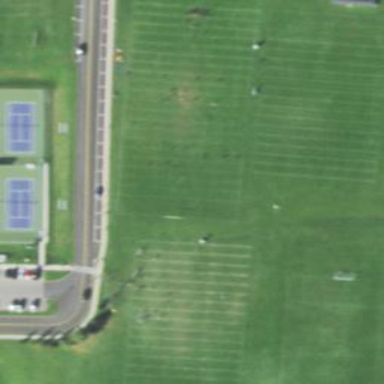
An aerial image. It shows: Multi-sport pitch on leisure land.